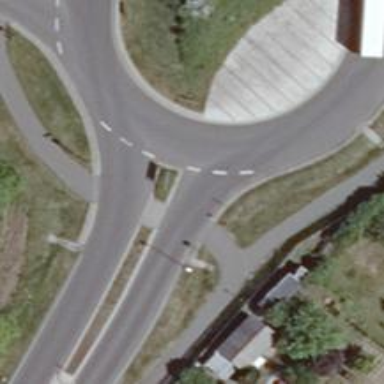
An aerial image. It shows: Primary road with asphalt surface.